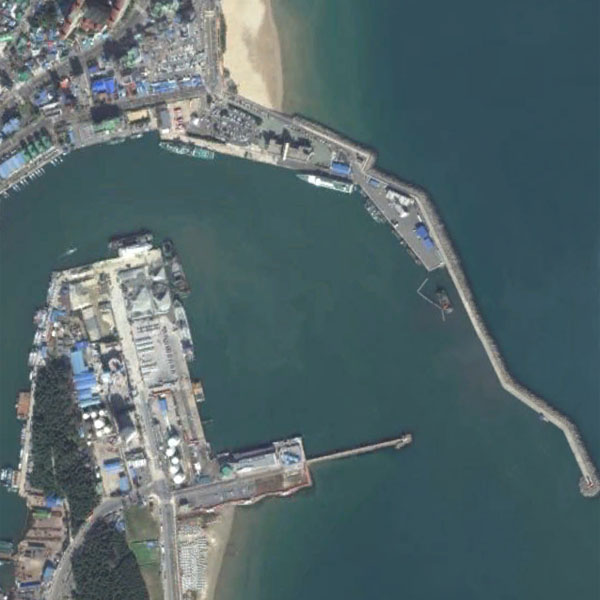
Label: Port